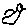
Label: bird